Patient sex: M
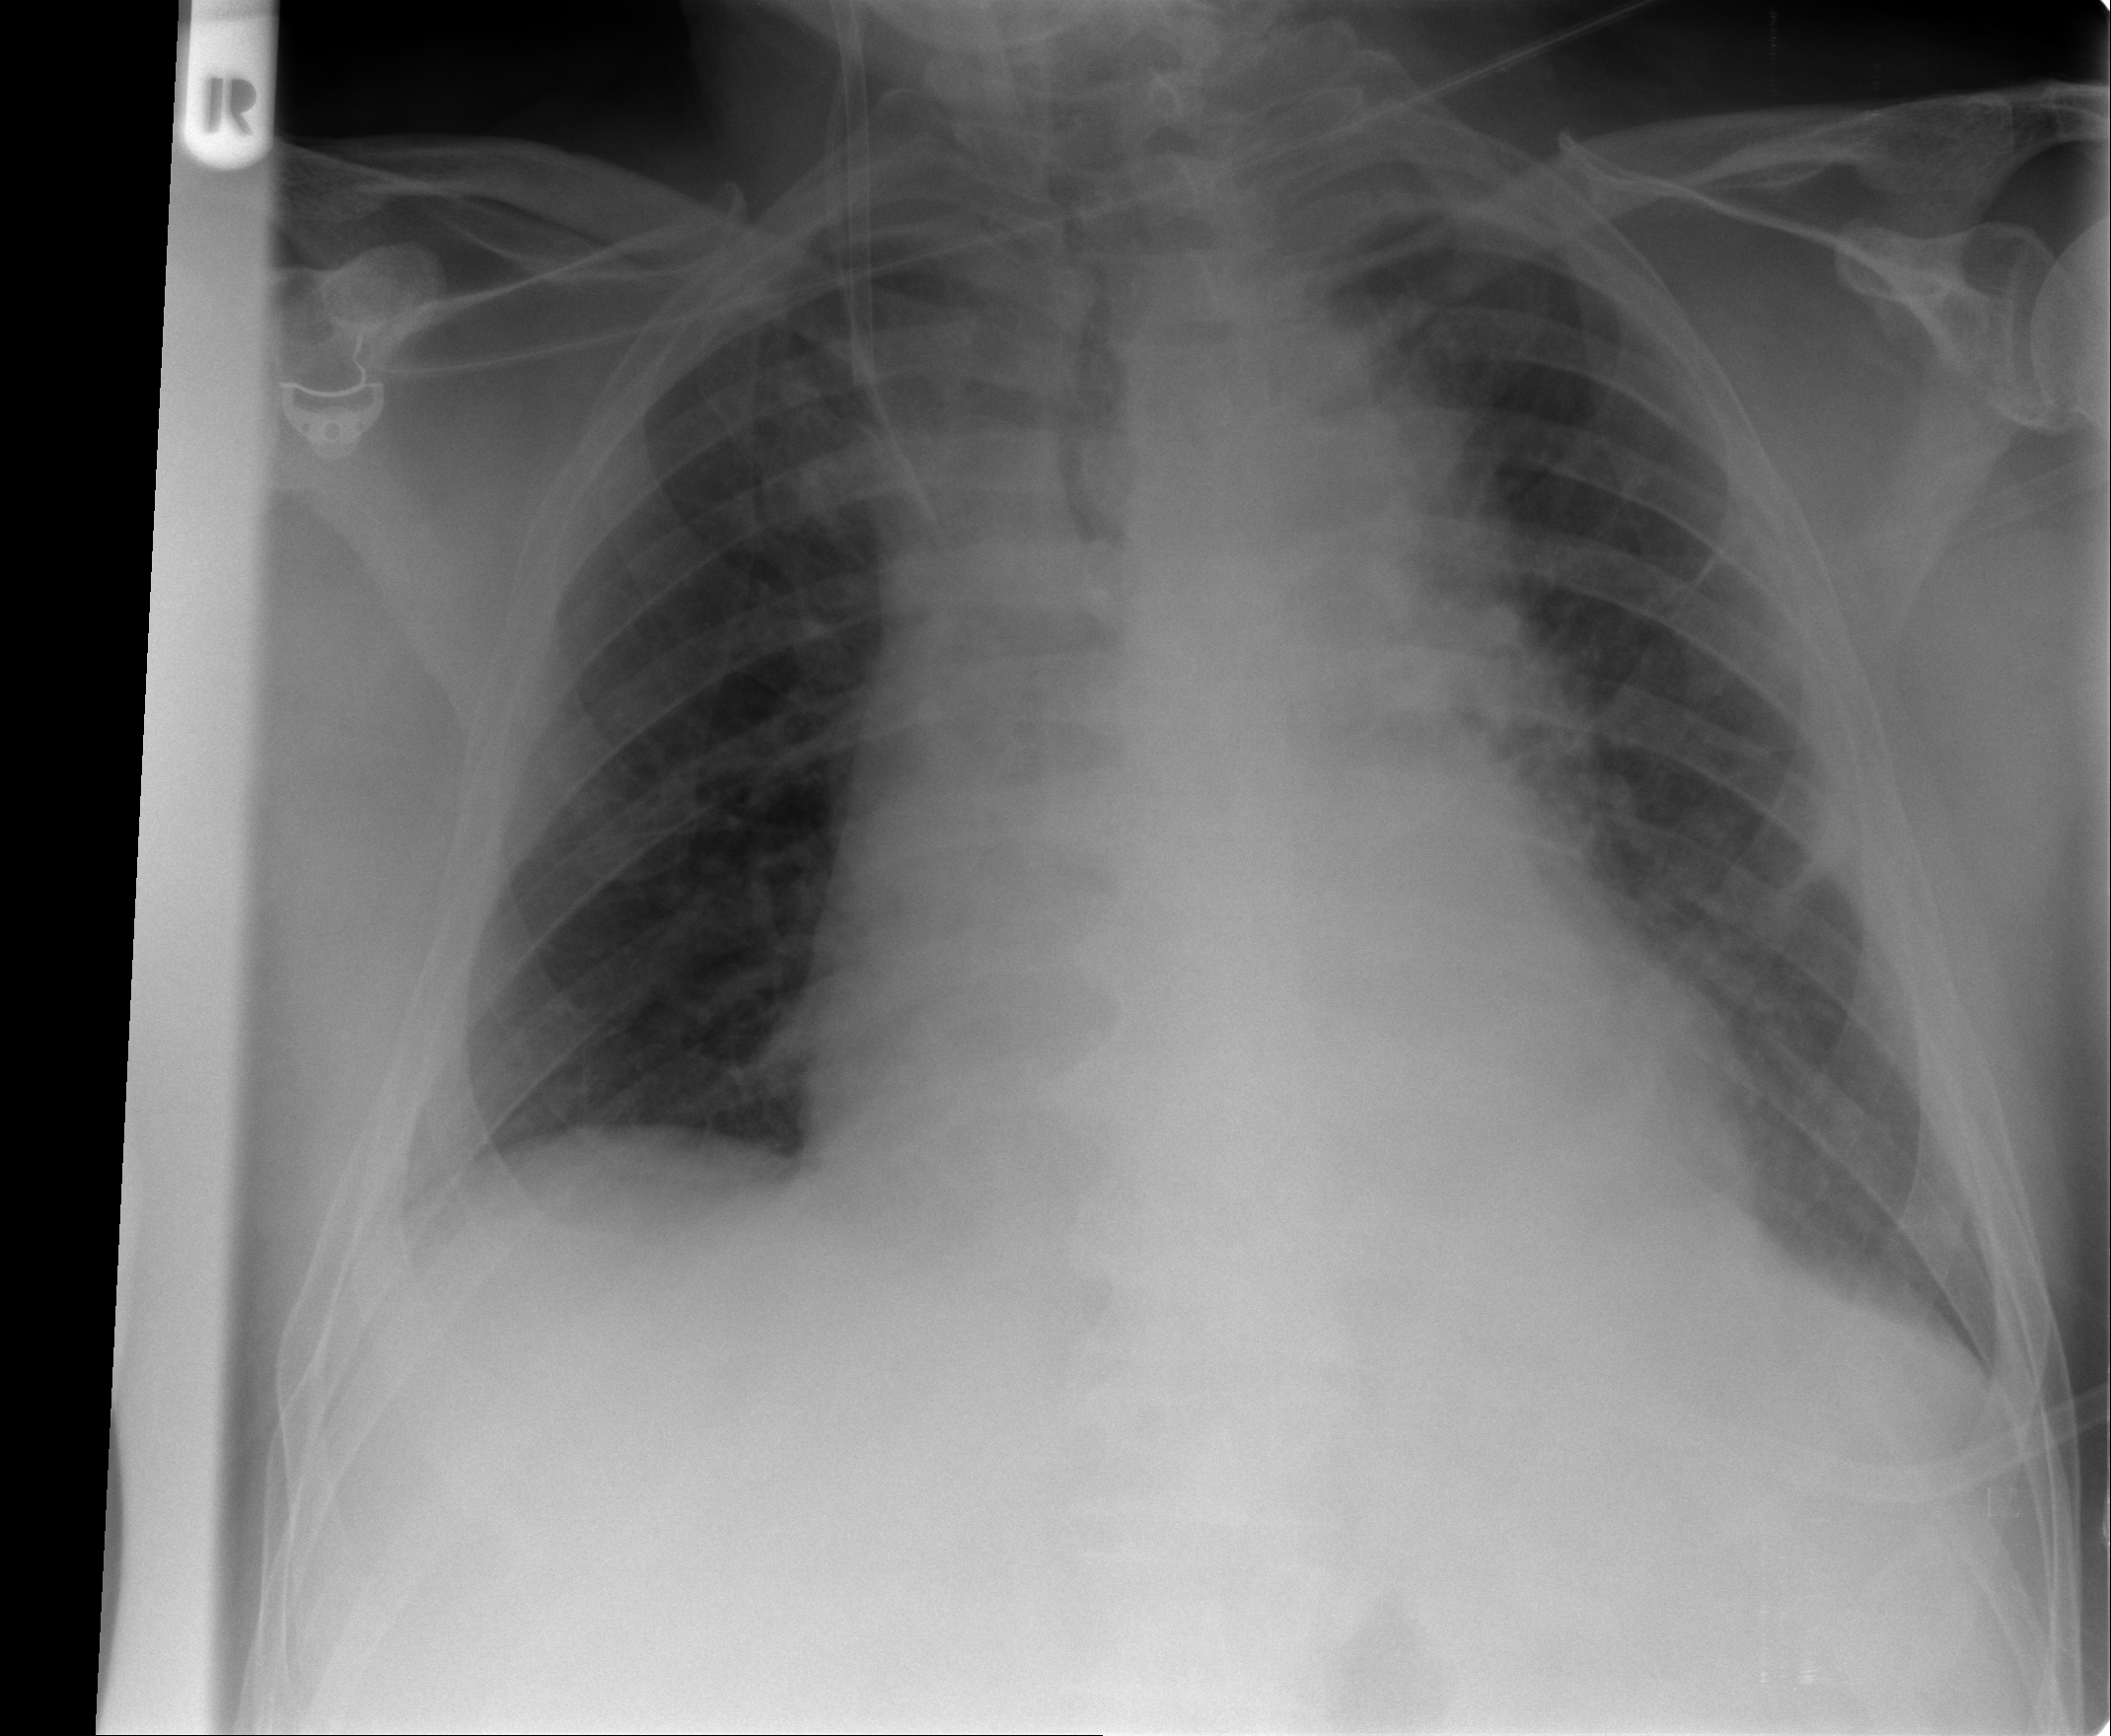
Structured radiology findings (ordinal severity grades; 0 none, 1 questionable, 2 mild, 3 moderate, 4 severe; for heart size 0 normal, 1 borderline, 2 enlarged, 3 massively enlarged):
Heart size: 2
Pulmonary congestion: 3
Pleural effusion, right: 0
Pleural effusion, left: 0
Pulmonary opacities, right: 0
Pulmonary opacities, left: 0
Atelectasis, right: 0
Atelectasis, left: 1